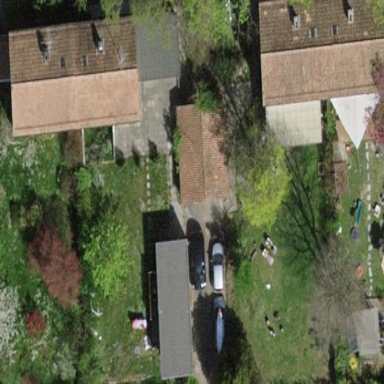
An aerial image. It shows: Garden enclosed by fence.